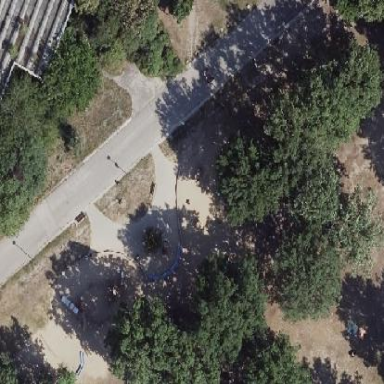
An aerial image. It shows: Playground with sand surface.